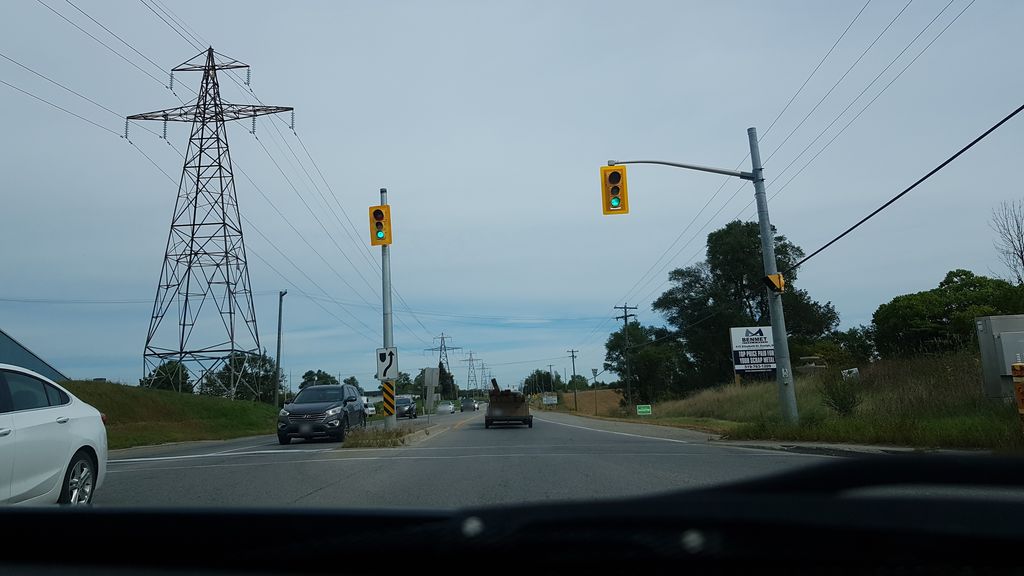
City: kitchener-waterloo